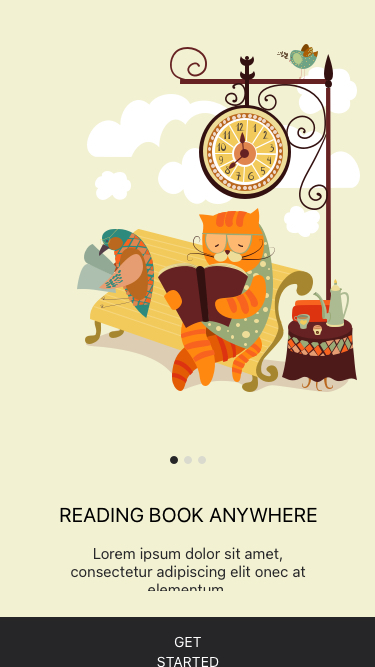
Text in this UI design:
Reading book anywhere
Get Started
Lorem ipsum dolor sit amet, consectetur adipiscing elit onec at elementum.